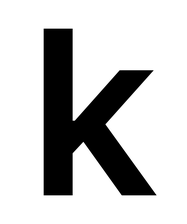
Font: Inter_SemiBold